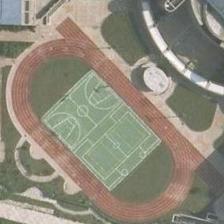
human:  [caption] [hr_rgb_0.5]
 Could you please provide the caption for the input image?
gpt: a playground with a basketball field in it is next to a building .

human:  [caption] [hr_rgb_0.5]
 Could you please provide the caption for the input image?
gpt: a playground with a basketball field in it is near to a building .

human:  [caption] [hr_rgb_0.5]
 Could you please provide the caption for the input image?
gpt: a playground with basketball field in it is next to a large building .

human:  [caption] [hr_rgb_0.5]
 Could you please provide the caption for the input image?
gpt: a basketball court and a tennis court are located in the central of this standard, oval field .

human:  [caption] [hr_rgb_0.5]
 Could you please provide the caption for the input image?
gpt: a playground with basketball field in it is next to a large building .